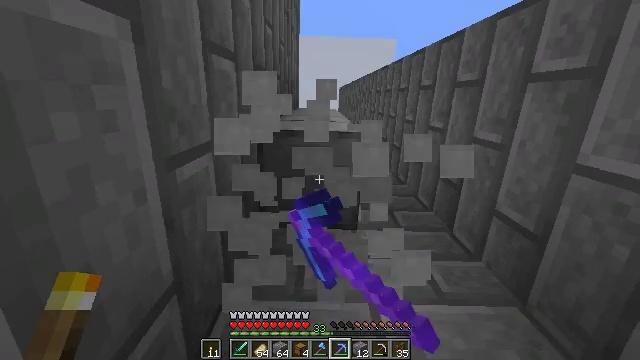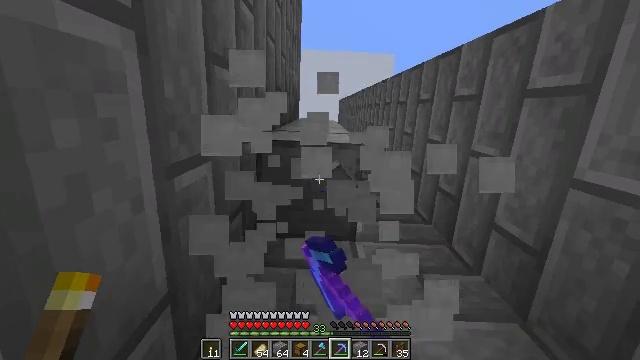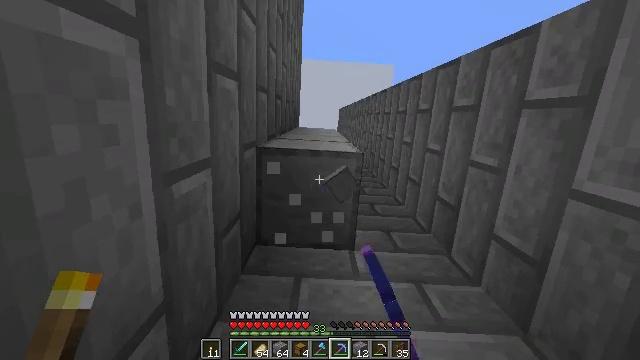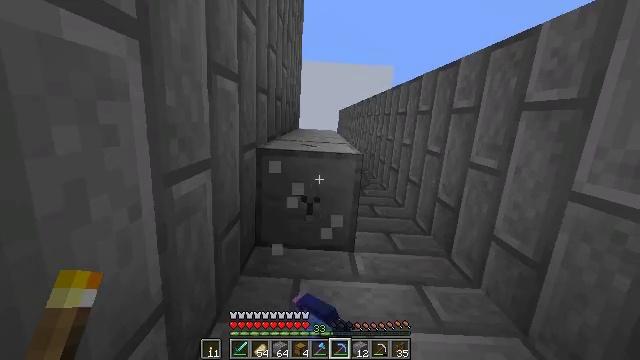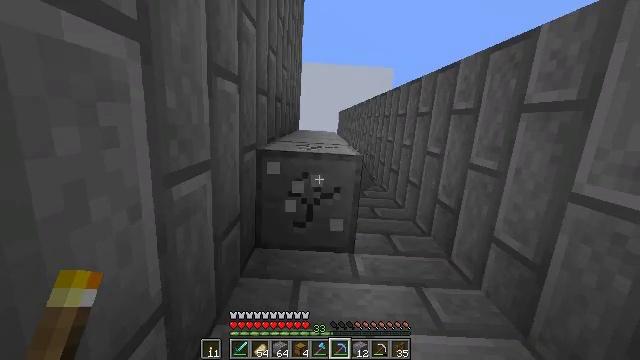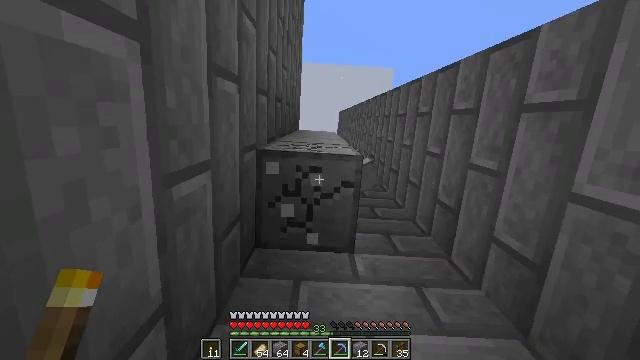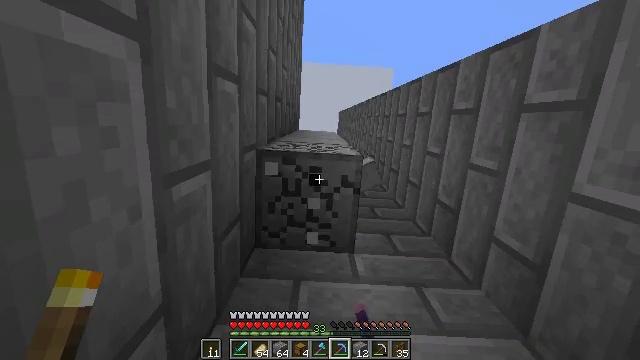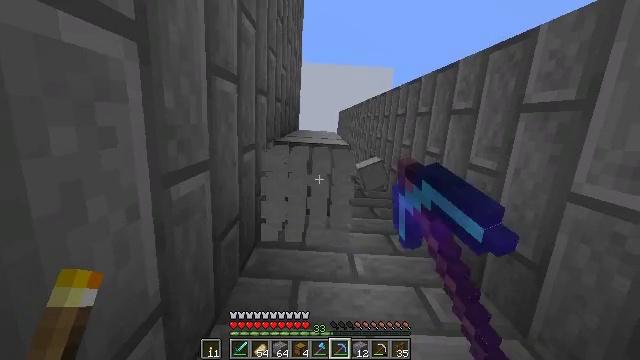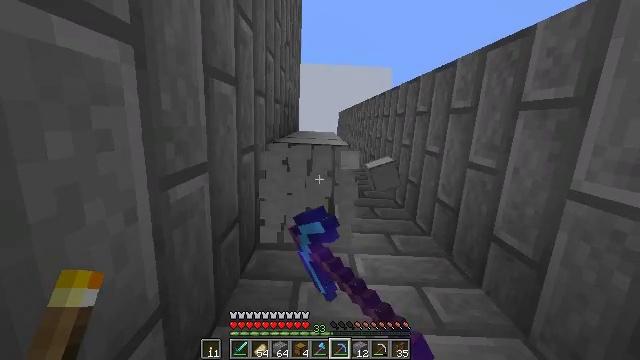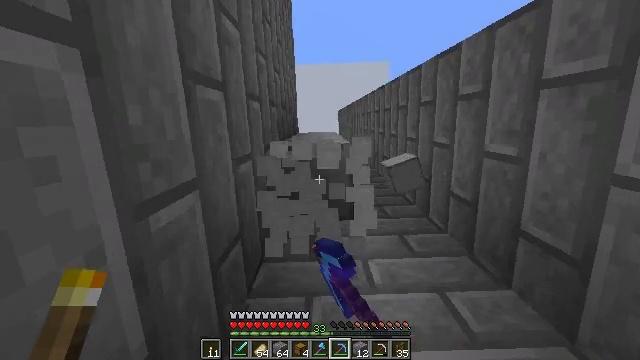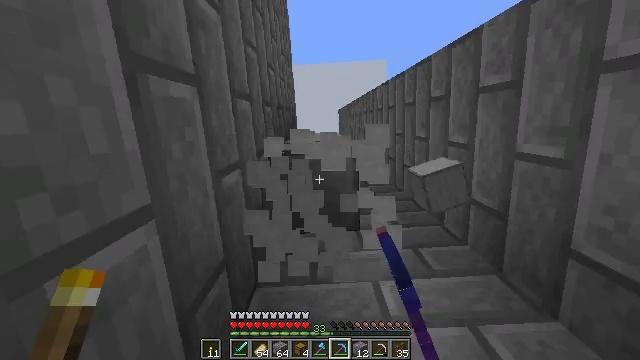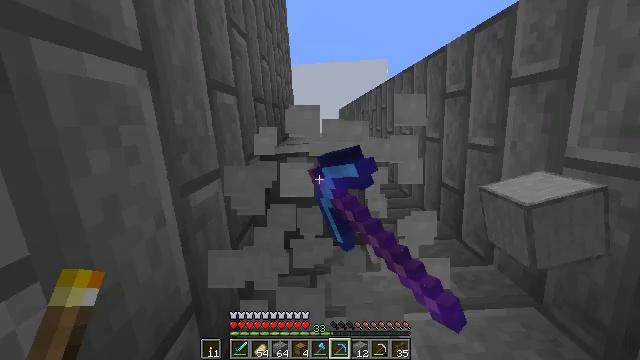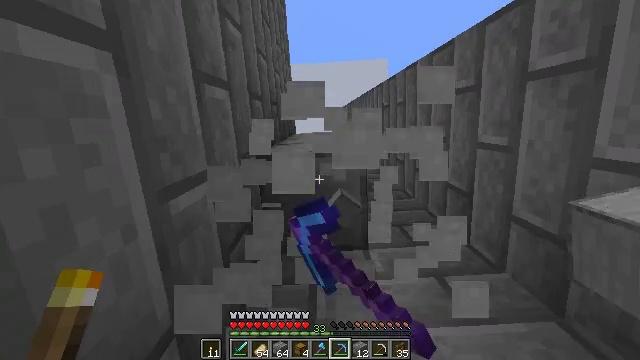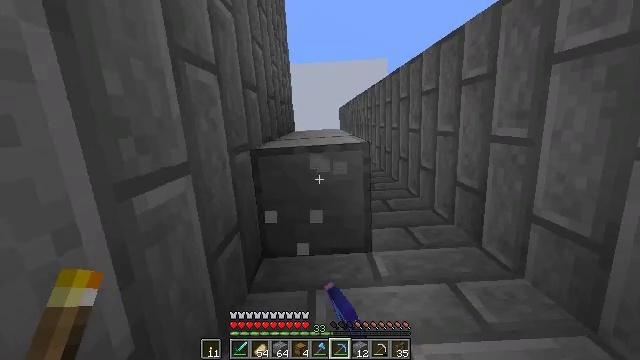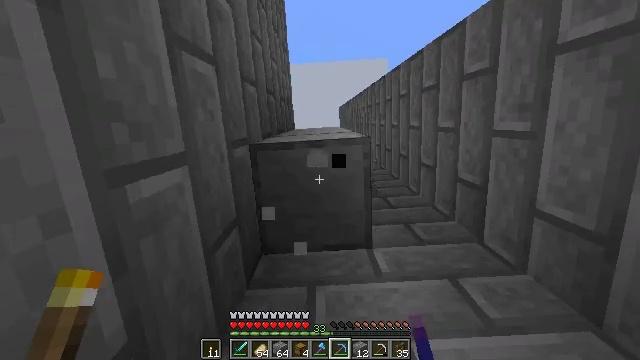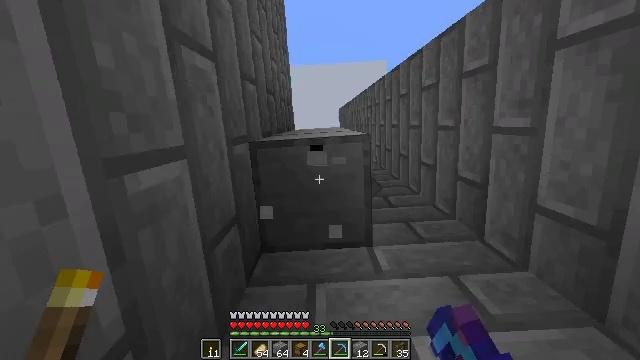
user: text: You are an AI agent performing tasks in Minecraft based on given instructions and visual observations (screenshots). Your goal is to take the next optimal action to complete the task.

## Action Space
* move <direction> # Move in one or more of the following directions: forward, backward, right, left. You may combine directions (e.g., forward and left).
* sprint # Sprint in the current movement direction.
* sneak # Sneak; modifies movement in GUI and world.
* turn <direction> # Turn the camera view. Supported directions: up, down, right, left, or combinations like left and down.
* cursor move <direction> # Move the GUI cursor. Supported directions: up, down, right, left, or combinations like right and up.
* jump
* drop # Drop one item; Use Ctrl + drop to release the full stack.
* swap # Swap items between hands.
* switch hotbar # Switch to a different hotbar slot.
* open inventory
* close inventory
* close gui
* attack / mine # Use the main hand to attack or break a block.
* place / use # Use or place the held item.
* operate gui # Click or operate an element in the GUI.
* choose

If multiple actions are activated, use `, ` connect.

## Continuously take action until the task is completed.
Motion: motion action
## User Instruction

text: Attack the smooth stone block to break it.
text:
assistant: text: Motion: turn up, attack / mine
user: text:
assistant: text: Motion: turn up, attack / mine
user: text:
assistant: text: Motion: attack / mine
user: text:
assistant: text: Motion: attack / mine
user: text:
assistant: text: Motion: attack / mine
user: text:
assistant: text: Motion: move forward, attack / mine
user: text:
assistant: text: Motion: move forward, attack / mine
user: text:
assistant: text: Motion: move forward, attack / mine
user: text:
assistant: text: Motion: move forward, turn left, attack / mine, jump
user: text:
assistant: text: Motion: move forward, turn left, attack / mine, jump
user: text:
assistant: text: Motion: move forward, attack / mine, jump
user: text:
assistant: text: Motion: move forward, attack / mine, jump
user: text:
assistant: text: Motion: move forward, attack / mine
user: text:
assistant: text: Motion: move forward, attack / mine
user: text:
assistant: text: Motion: move forward, attack / mine
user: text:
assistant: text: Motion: turn up, attack / mine
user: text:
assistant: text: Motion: turn up, attack / mine
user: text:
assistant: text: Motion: turn up, attack / mine
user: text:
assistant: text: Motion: turn up, attack / mine
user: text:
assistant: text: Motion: turn up, attack / mine
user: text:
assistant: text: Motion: turn up, attack / mine
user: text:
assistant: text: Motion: attack / mine
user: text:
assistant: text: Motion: attack / mine
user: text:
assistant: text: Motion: attack / mine
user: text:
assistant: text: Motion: attack / mine
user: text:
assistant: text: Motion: attack / mine
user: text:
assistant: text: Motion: attack / mine
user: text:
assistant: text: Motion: attack / mine
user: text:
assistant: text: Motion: attack / mine
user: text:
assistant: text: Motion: attack / mine